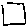
Label: square